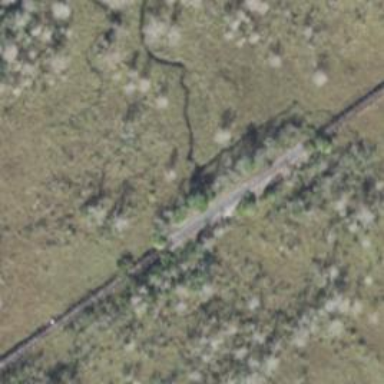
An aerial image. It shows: Disused railway.